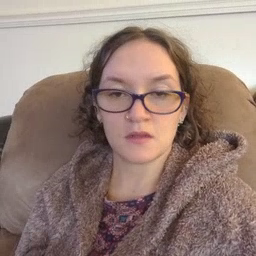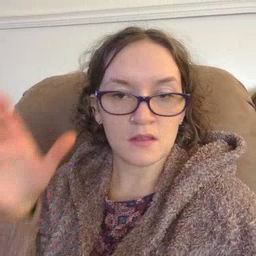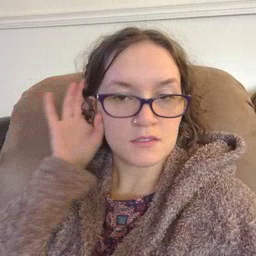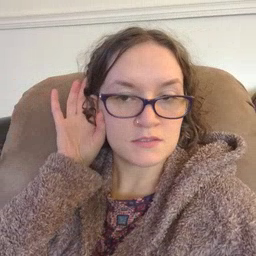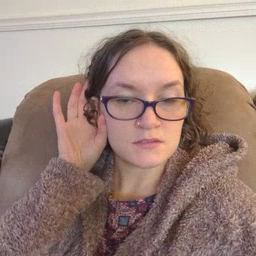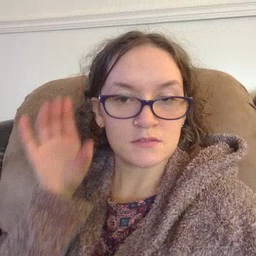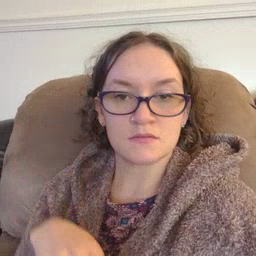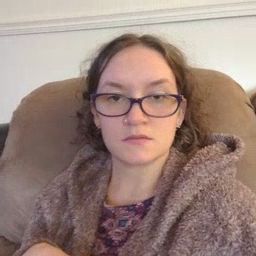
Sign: listen